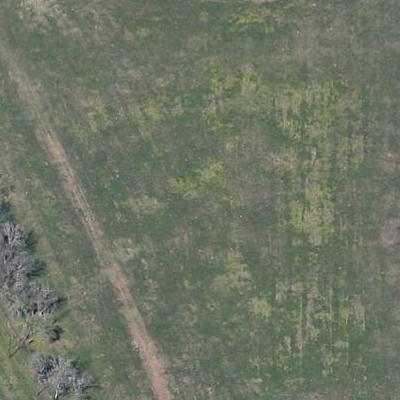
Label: Grass